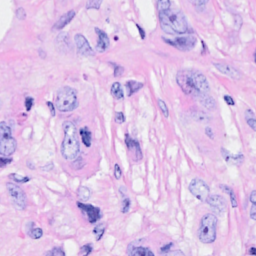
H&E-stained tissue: Breast